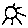
Label: sun